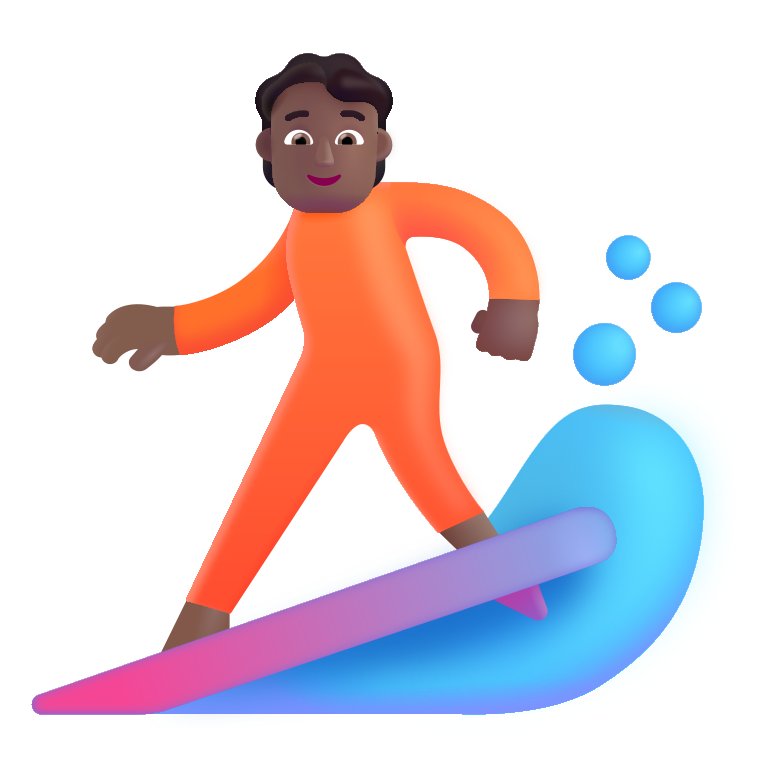
person surfing color  dark